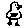
Label: bird